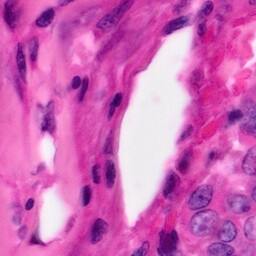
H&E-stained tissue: Pancreatic